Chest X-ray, PA view. Patient: 76 years old, sex F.
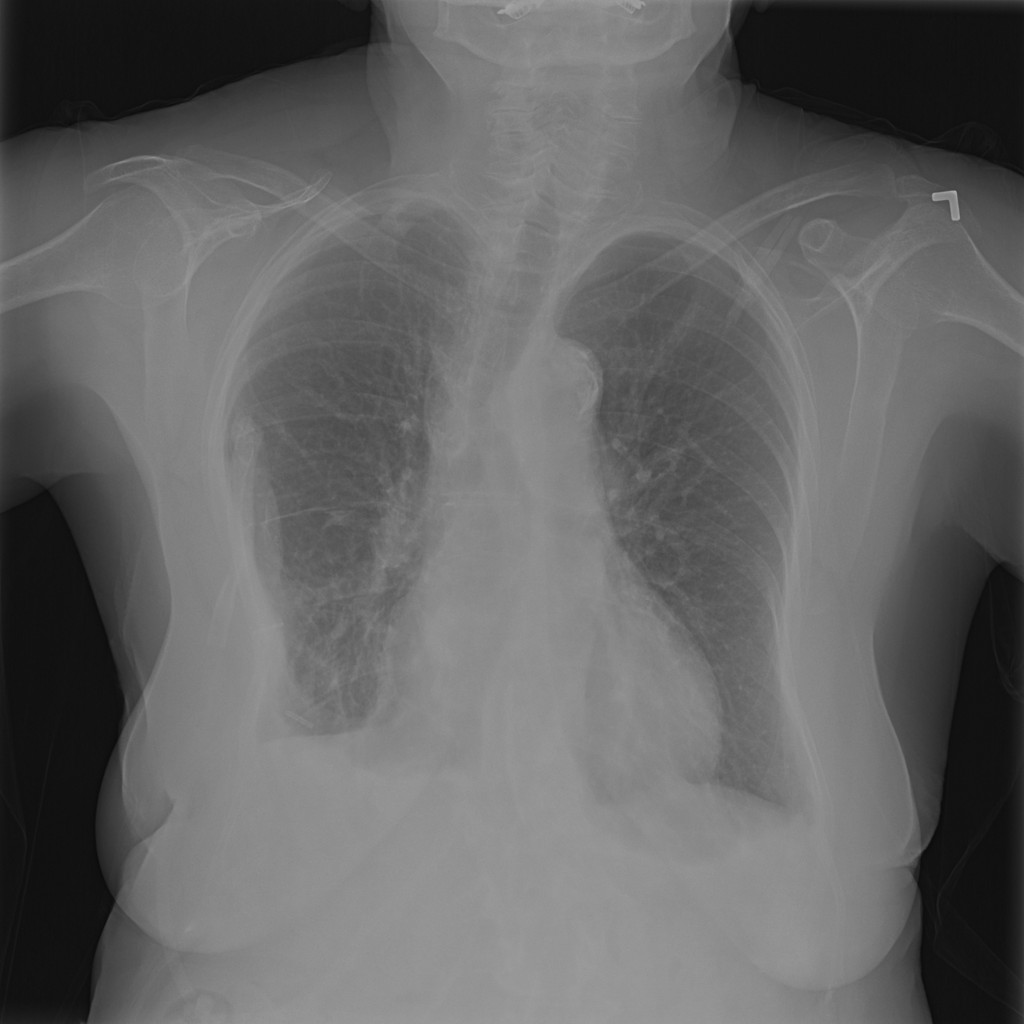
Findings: No Finding